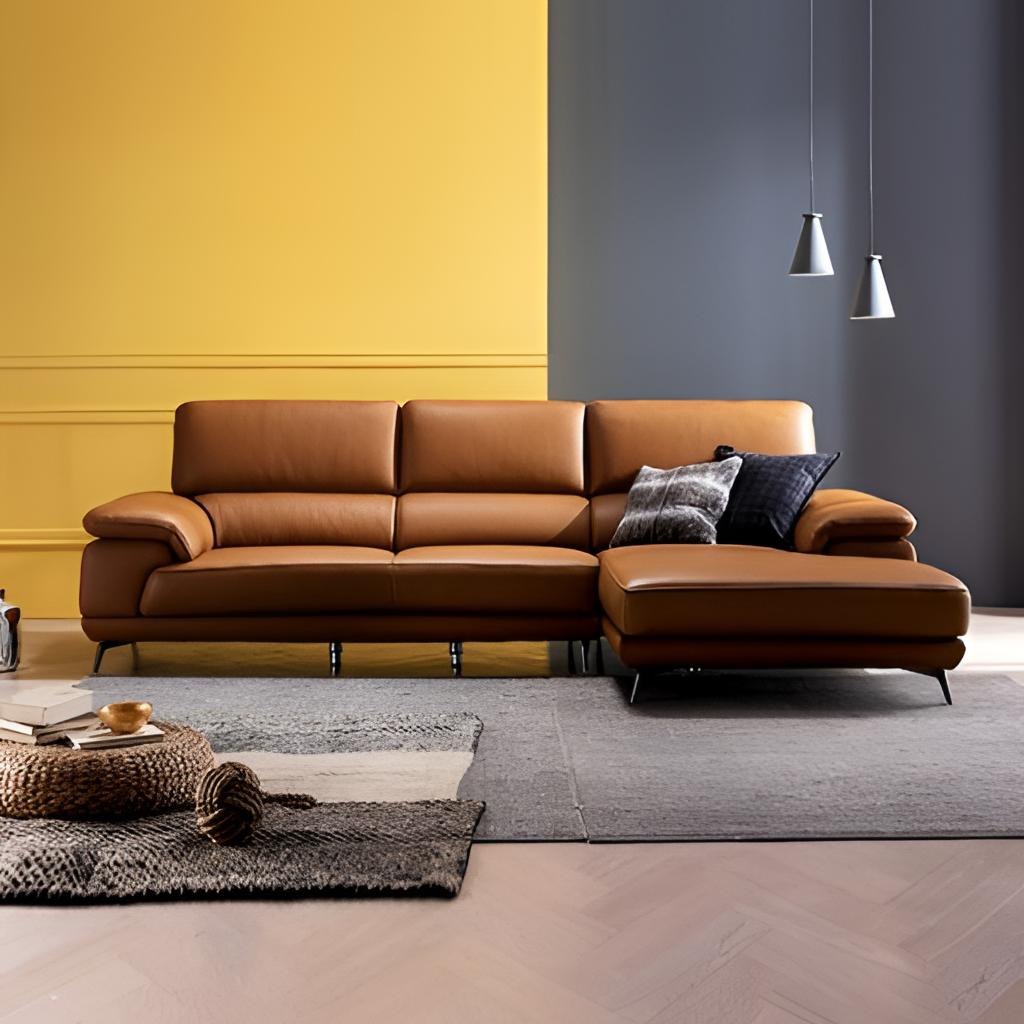
living room, brown leather sectional sofa, wood flooring, with herringbone pattern, paint wallpaper, with vertical two tone pattern, contemporary